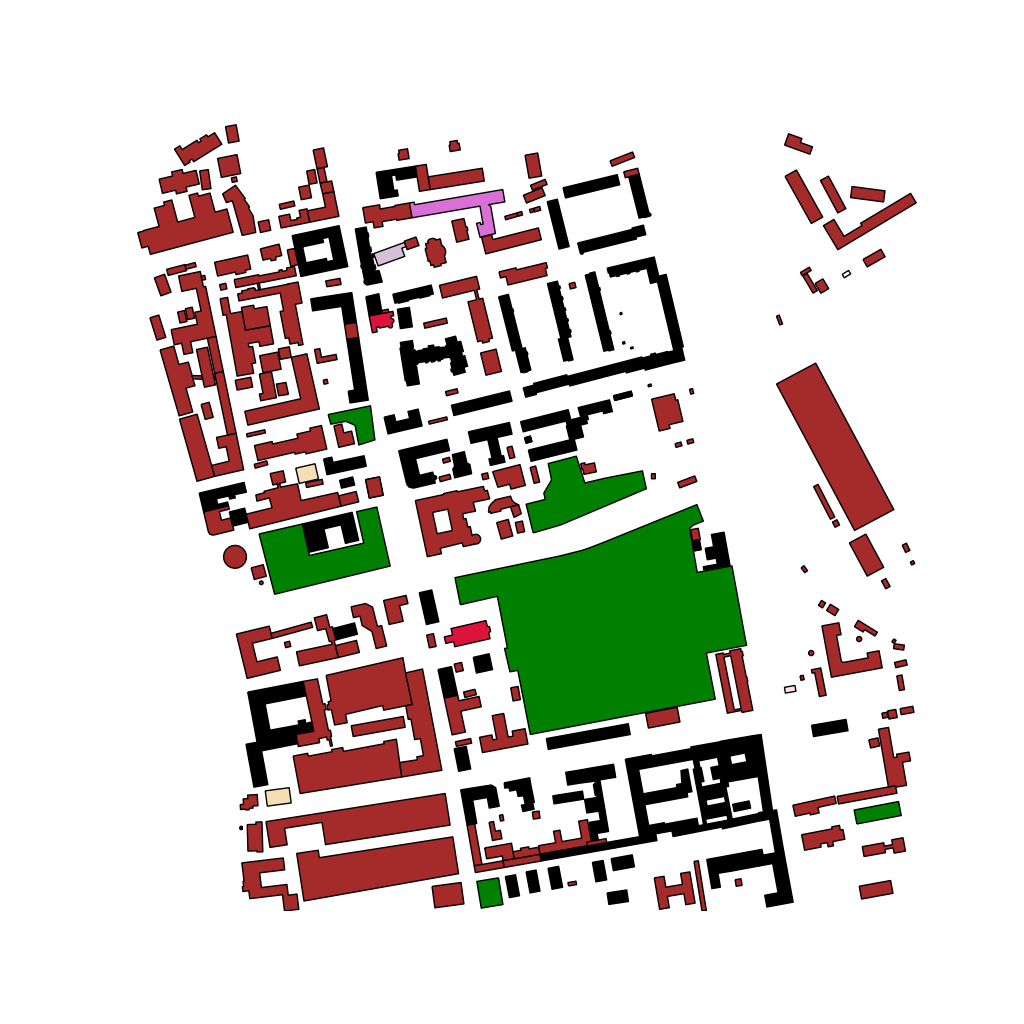
Tags: overhead vector_map, business, industrial, recreation, residential, special, transport, historical, modern, soviet, high_rise, individual_rise, low_rise, medium_rise, density_1, Building, Church, College, Facility, Gas, Grocery, Hotel, Park, Polyclinic, 1.0 km²